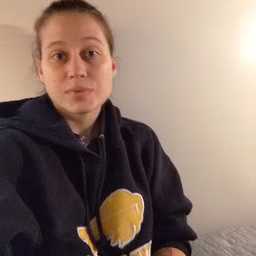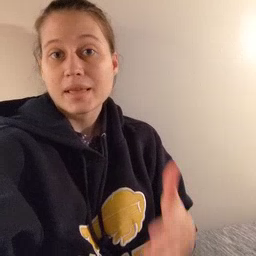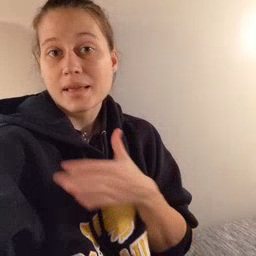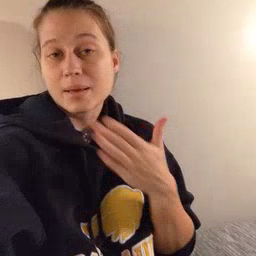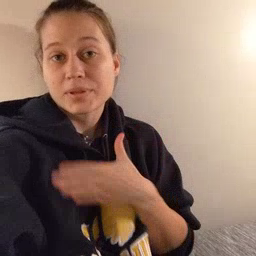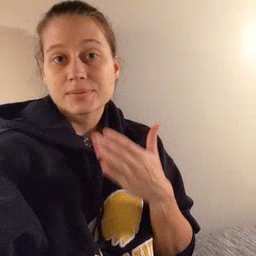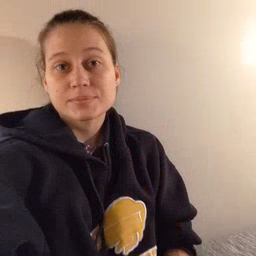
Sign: happy